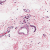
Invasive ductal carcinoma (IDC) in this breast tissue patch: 0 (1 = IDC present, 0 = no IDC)